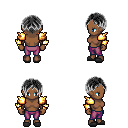
a pixel art fantasy rpg character, female body template, human, dark skin, gold arm armor, magenta pants, gray parted hairstyle, gray slippers, four views (front, back, left, right), 2x2 character sprite sheet, small pixel art, hard edges, no anti-aliasing